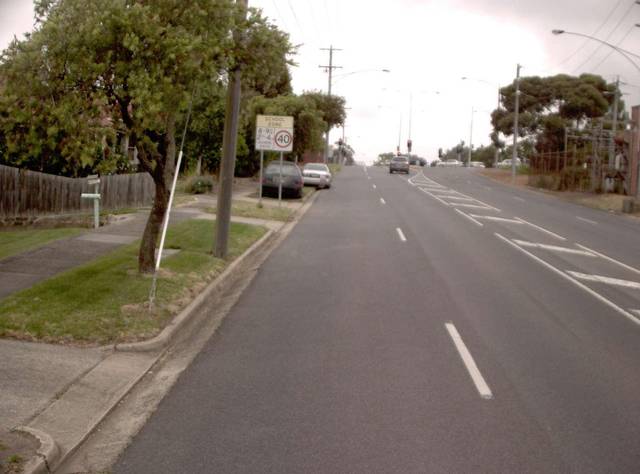
Region: Australia
Coordinates: -38.24, 146.406